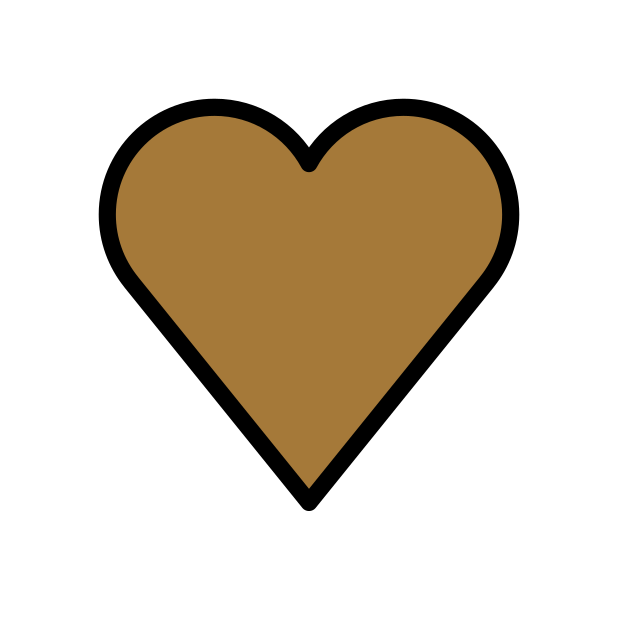
Emoji: 🤎
Name: brown heart
Unicode: 0x1f90e